Question: i want to create a slide out menu which has a normal width of about 50 pixels, and if the user press the expand button i will also show the labels for the button.
Like in this example:

What is the correct way to create such a menu? I though about using 2 views and set the size of contentview to width-50pixels.
But i am unable to change the frame of my UIView in the ViewDidLoad function. (this is an example)
'''
override func viewDidLoad() {
super.viewDidLoad()
self.view.frame = CGRect(x:50, y:0, width:974, height:768)
sidebarIsOpen = false
}
'''
And if the user click on the expand Button
'''
@IBAction func expandButtonClicked(sender : AnyObject) {
var x = self.sidebarIsOpen! ? 50 : 300
UIView.animateWithDuration(0.2, animations: {
self.view.frame = CGRect(x:x, y:0, width:300, height:768)
}, completion: { _ in
self.sidebarIsOpen = !(self.sidebarIsOpen!)
})
}
'''
If i click the button again, everything is fine. But on ViewDidLoad i am unable to move the contentview to right.
Thanks in advance
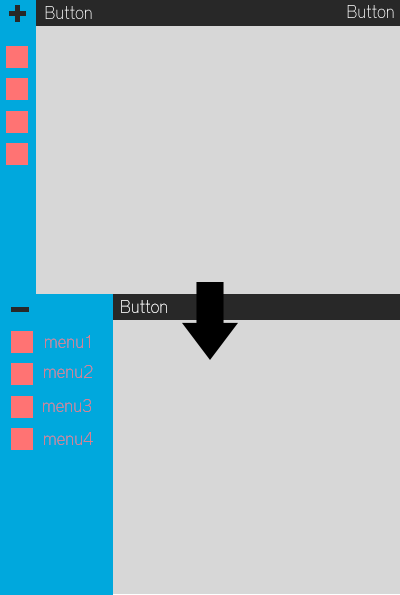
Answer: Ill found already the solution by myself.
Created 2 views and animate the "contentview" on button click.
'''
@IBOutlet weak var menuView: UIView!
@IBAction func toggleMenuButton(sender: UIBarButtonItem) {
var x = self.sidebarIsOpen! ? 50 : 200
UIView.animateWithDuration(0.2, animations: {
self.contentView.frame = CGRect(x:x, y:0, width:974, height:768)
}, completion: { _ in
self.sidebarIsOpen = !(self.sidebarIsOpen!)
})
}
'''